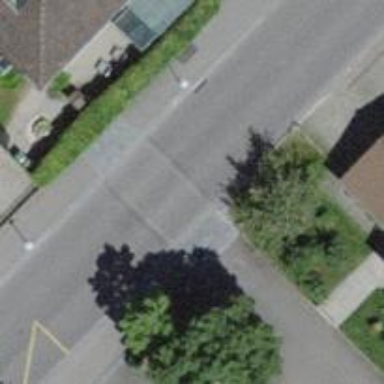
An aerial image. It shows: Alley classified as service road.